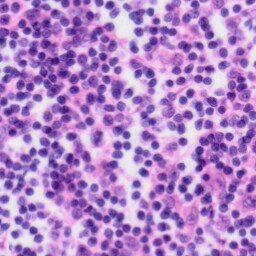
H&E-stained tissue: Tonsil